Question: I'm struggling with the Google Maps API in React Native, for .
I've followed the <URL> when I try to use the 'Mapview' Component. I'm using the Android Studio emulator.

versions: - / - and
Haven't found any online solution for Android. Does anyone has a way to get me out of this trouble?
Please, tell me if you want to see my code. Thanks!
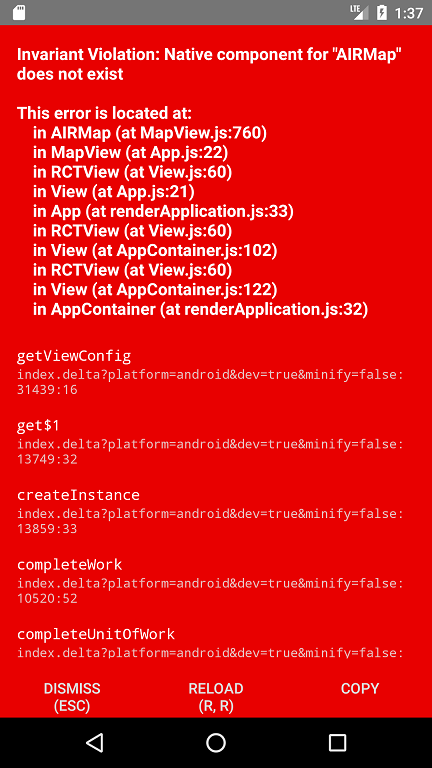
Answer: I really struggled with this for a few days also. I think it's a bug with the installation process, and it's very frustrating their docs no longer provide manual installation instructions. Honestly, I eventually gave up and used react-native-mapbox-gl